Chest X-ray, PA view. Patient: 50 years old, sex M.
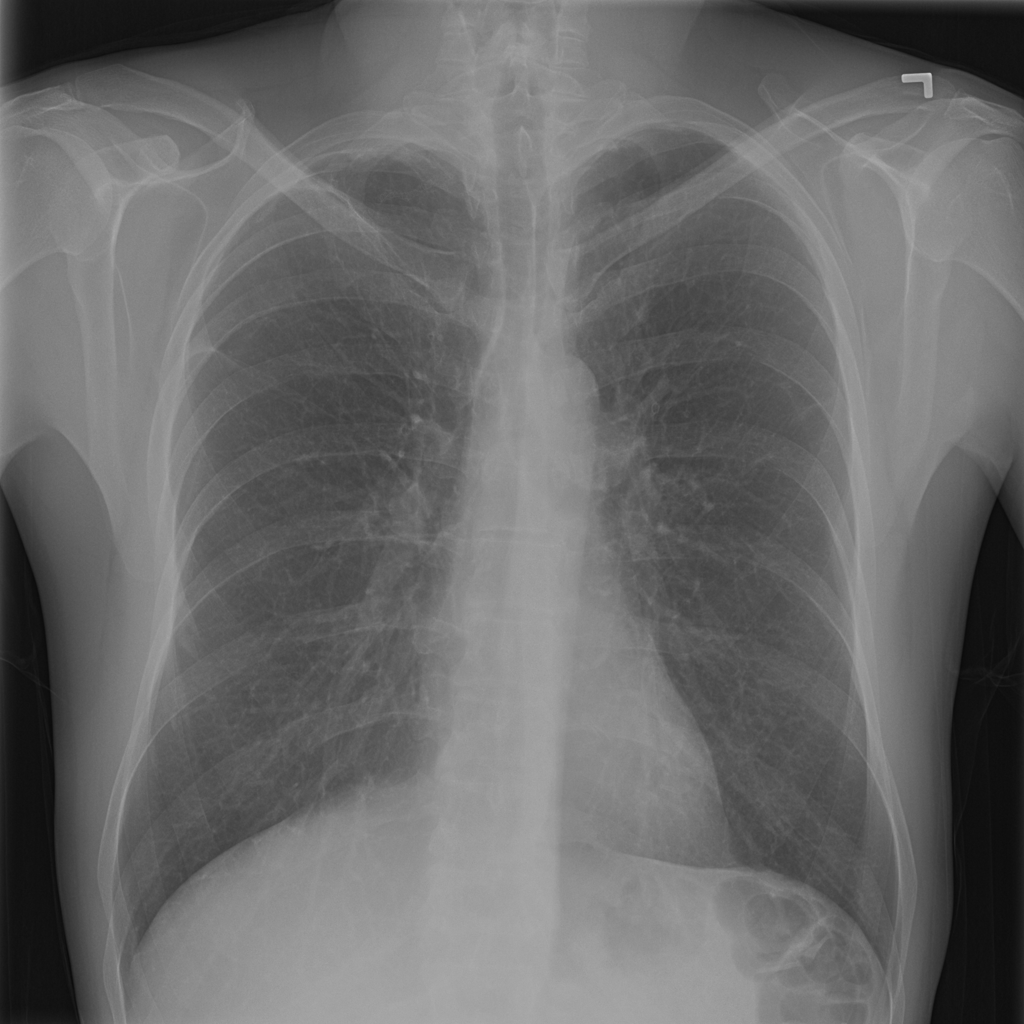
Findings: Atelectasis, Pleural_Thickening